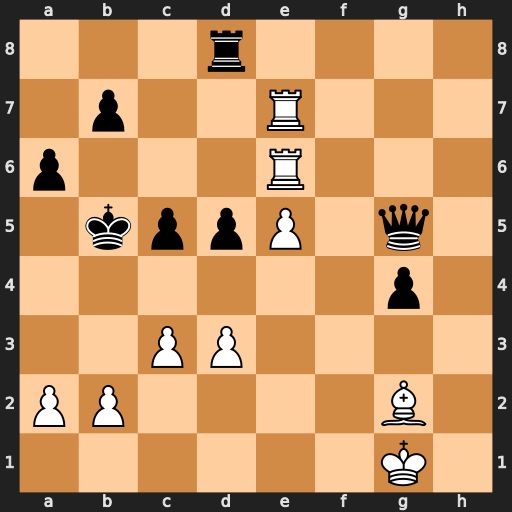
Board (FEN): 3r4/1p2R3/p3R3/1kppP1q1/6p1/2PP4/PP4B1/6K1
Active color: w
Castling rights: -
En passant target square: -
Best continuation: Rxb7+ Ka5 b4+ cxb4 cxb4+ Ka4 Rxa6#